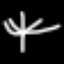
Label: palm tree